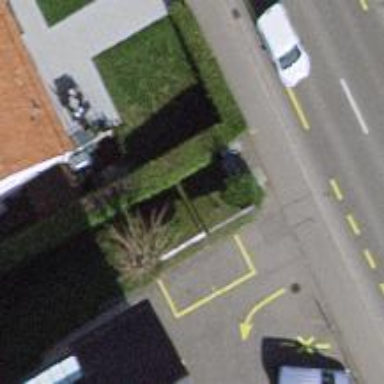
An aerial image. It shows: Hedge acting as barrier.